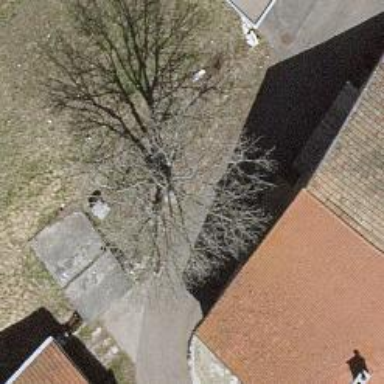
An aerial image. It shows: Alleyway designated as service road.